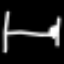
Label: bed